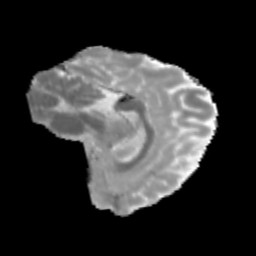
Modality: MD
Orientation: sagittal
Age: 12
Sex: male
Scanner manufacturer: siemens
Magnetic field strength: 3 T
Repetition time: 3.8 s
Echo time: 0.07 s